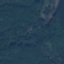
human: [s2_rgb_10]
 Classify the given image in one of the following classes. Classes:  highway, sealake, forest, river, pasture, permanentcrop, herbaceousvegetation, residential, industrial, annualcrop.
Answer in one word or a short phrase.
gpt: Forest